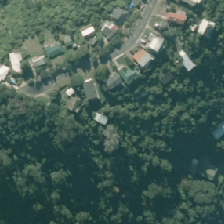
Land cover: urban_build_up